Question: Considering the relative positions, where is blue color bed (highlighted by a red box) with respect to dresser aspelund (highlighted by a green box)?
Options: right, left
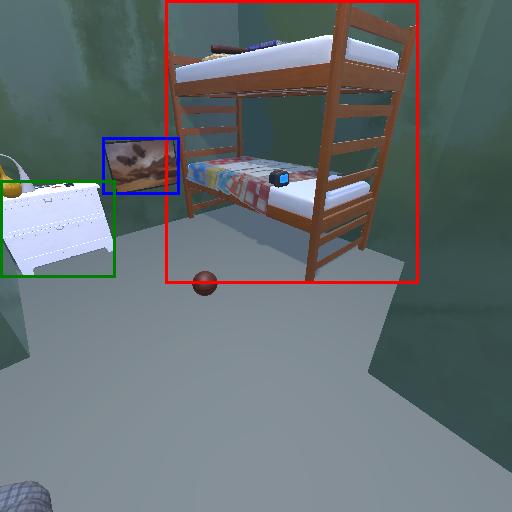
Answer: right